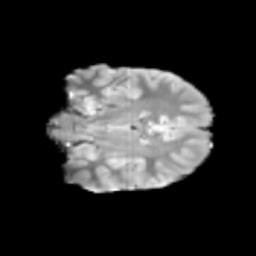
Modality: T2w
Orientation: coronal
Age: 10
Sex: male
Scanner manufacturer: siemens
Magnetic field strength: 3 T
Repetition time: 3.8 s
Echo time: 0.07 s